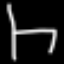
Label: chair